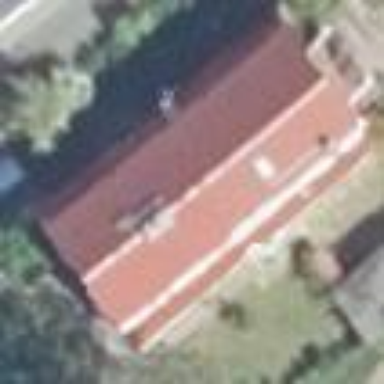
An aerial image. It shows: Terrace building.